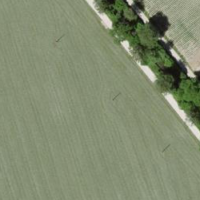
EUNIS habitat code: 52
Species observed at this site:
Prunus spinosa